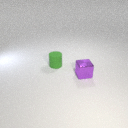
small green rubber cylinder behind small purple metal cube